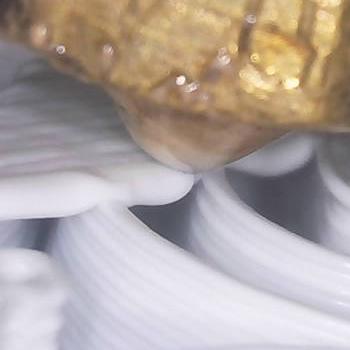
Flow rate: 238%